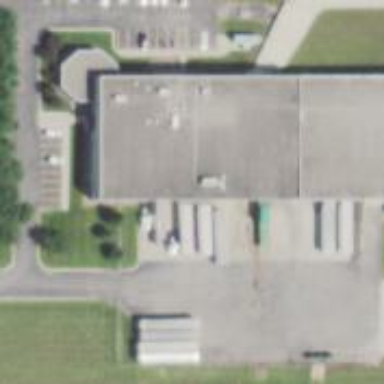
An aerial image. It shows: Warehouse building.